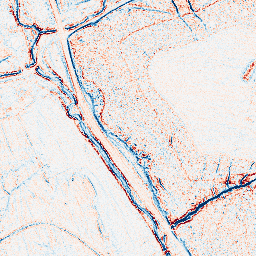
Category: edge_preserving
Decomposition family: anisotropic_diffusion
Decomposition parameters: iterations: 10
kappa: 10
gamma: 0.05
Upsampling method: quintic
Upsampling parameters: scale: 2
Upsampling scale: 2